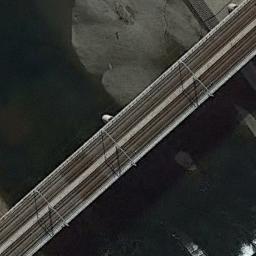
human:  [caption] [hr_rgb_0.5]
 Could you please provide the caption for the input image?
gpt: There is a bridge over the river with two railways on it .

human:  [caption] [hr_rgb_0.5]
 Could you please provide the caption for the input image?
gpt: A bridge is built on a dark green river and the river has a point bar .

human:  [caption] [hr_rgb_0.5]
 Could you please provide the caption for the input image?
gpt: The bridge is bi-directional, And the water under the bridge appears dark blue .

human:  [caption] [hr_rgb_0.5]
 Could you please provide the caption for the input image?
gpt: A bridge connects the land on both sides of the turquoise river with white supports on the bridge .

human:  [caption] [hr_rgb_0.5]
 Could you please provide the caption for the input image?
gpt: The bridge is above the ground .